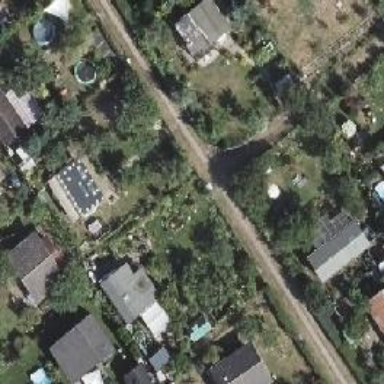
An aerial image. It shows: Plot in the allotments.